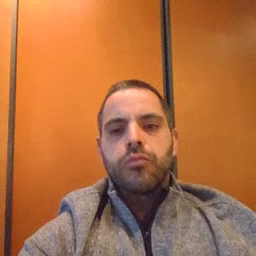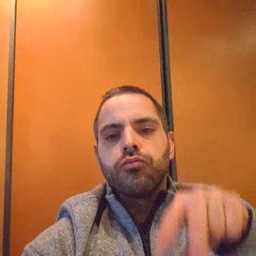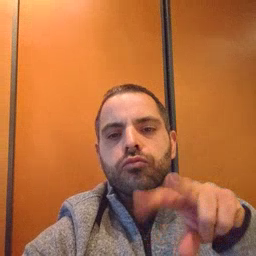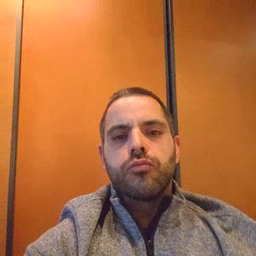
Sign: read